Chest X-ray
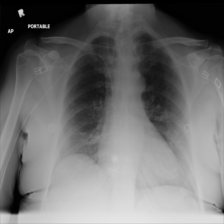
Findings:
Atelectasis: negative
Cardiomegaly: negative
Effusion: negative
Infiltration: positive
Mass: negative
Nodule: negative
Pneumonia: negative
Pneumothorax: negative
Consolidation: negative
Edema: negative
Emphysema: negative
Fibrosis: negative
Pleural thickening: negative
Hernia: negative